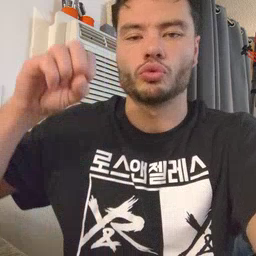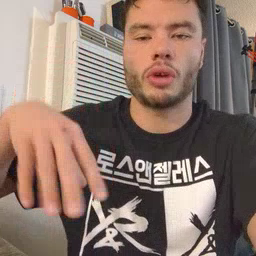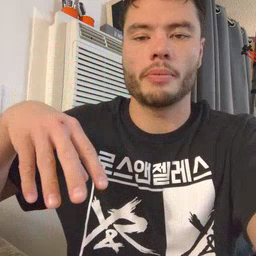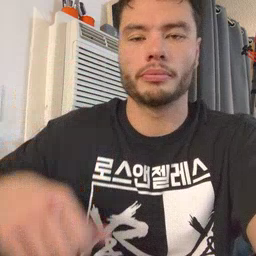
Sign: drop